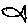
Label: fish